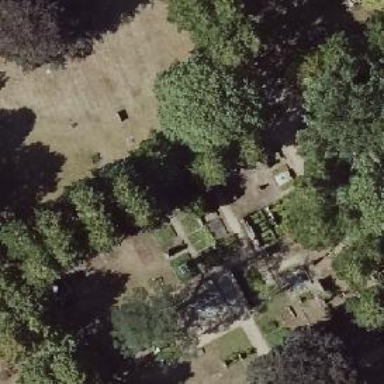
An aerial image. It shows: Historic tomb in the cemetery.